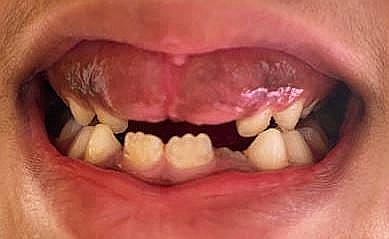
Condition: hypodontia